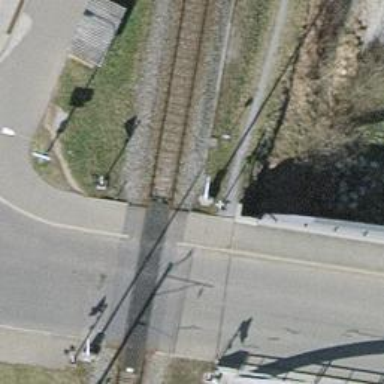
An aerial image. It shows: Asphalt sidewalk.